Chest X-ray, PA view. Patient: 44 years old, sex F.
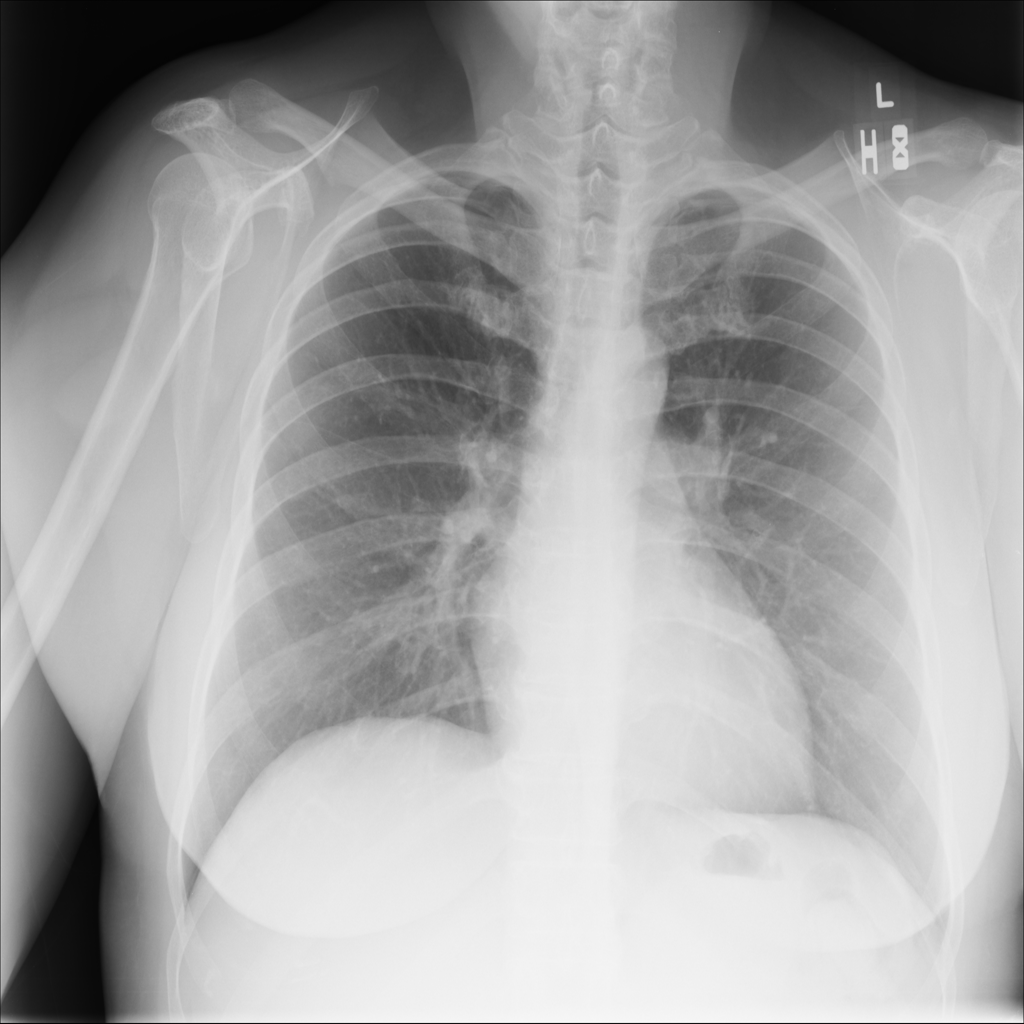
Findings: No Finding